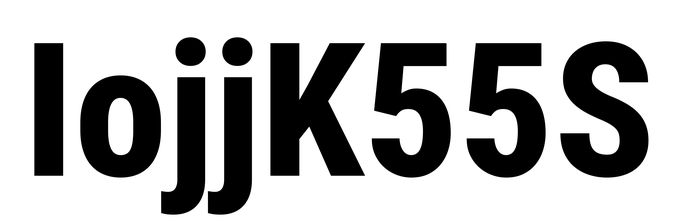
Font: Roboto_Condensed_ExtraBold